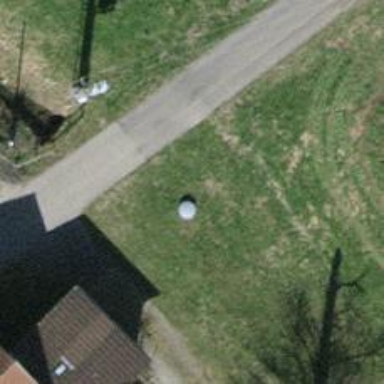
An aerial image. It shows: Pipeline marker.